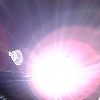
Label: sunburn